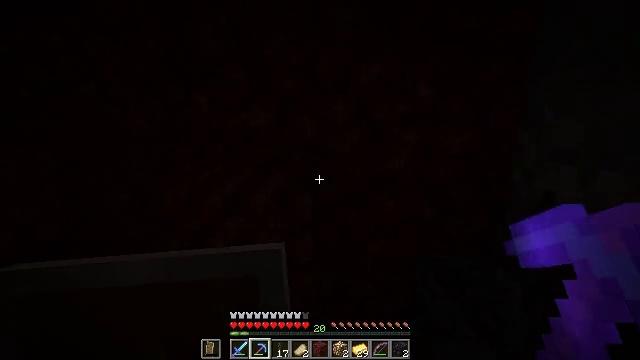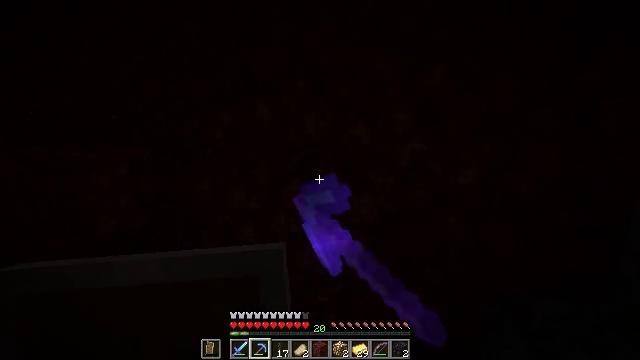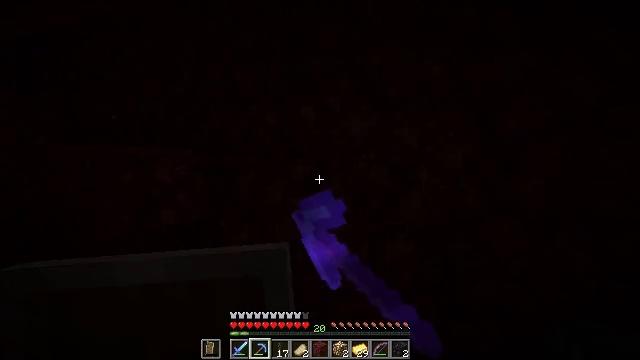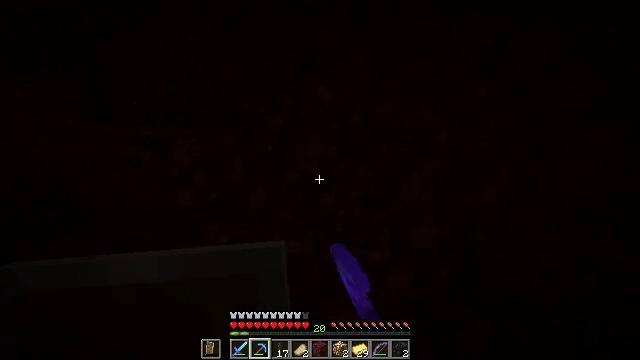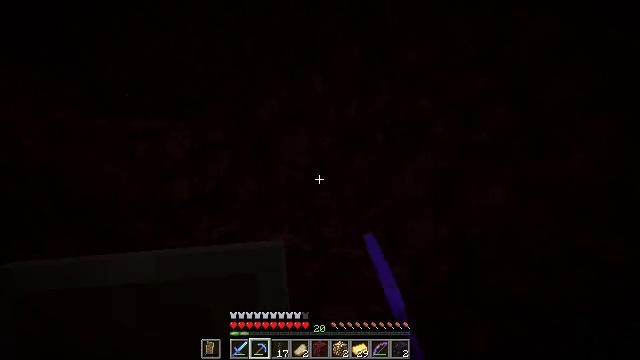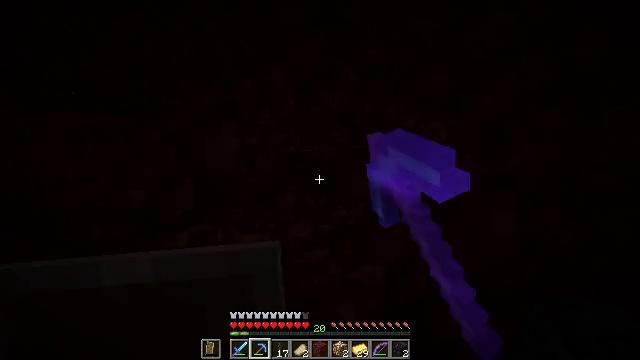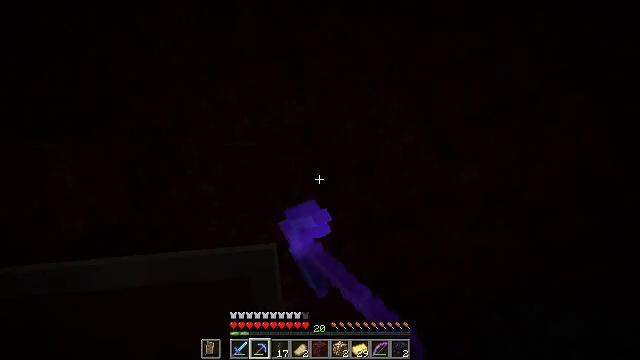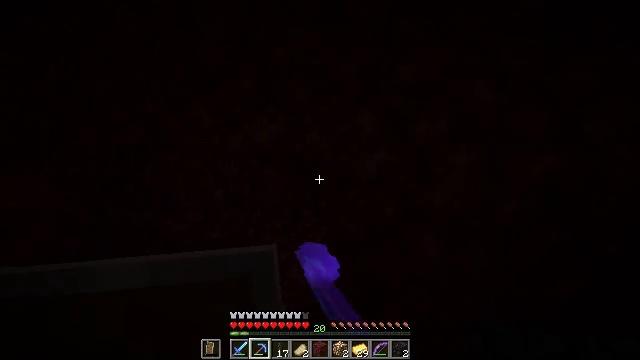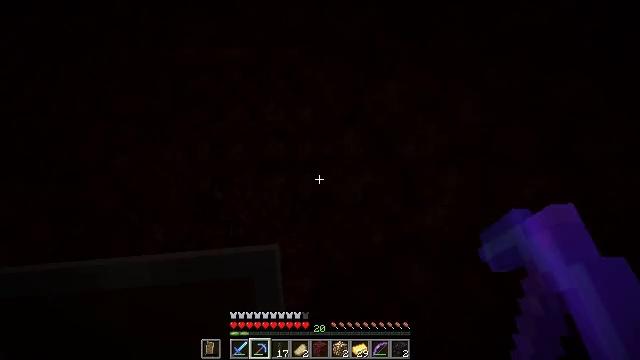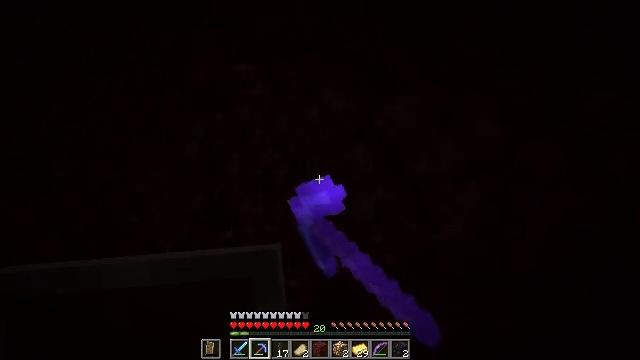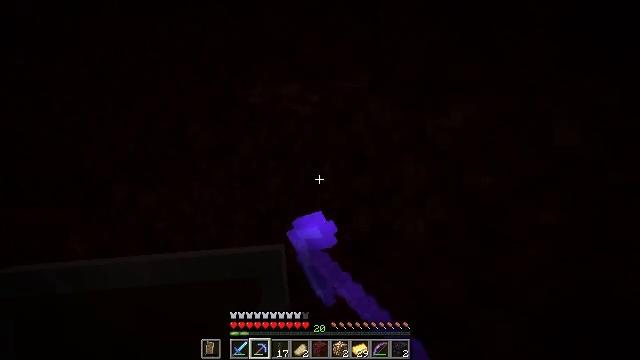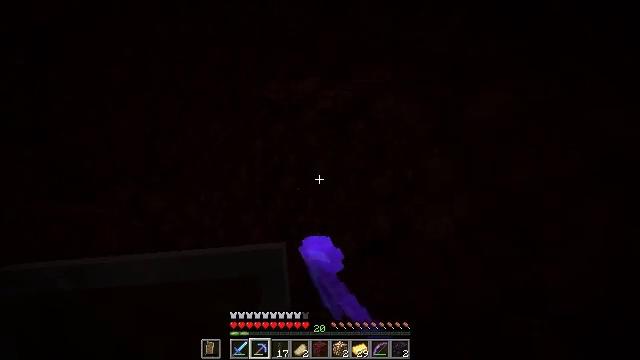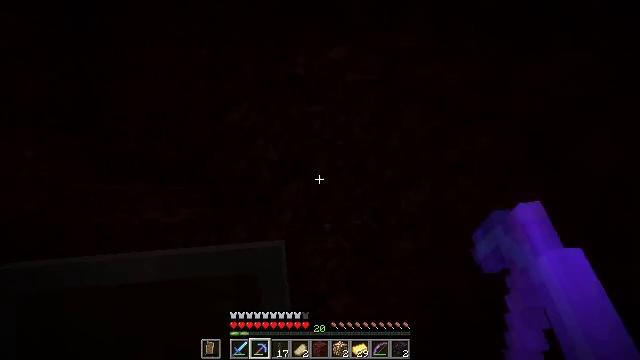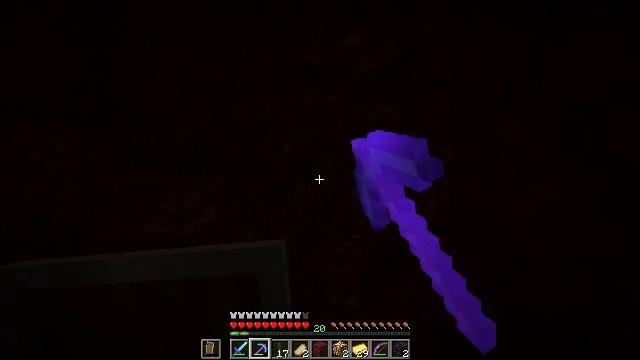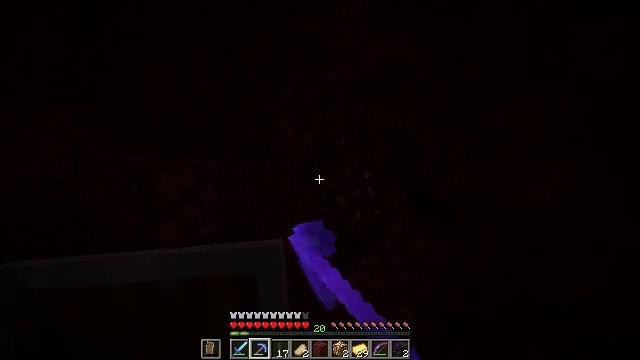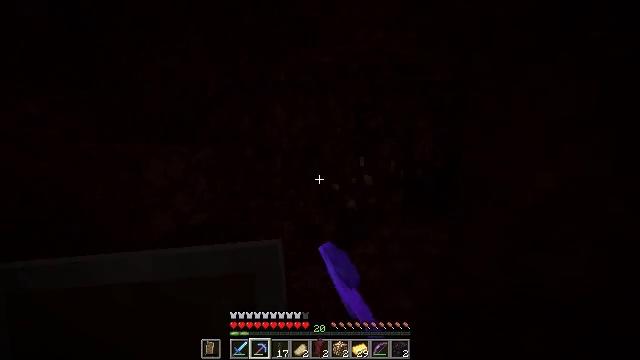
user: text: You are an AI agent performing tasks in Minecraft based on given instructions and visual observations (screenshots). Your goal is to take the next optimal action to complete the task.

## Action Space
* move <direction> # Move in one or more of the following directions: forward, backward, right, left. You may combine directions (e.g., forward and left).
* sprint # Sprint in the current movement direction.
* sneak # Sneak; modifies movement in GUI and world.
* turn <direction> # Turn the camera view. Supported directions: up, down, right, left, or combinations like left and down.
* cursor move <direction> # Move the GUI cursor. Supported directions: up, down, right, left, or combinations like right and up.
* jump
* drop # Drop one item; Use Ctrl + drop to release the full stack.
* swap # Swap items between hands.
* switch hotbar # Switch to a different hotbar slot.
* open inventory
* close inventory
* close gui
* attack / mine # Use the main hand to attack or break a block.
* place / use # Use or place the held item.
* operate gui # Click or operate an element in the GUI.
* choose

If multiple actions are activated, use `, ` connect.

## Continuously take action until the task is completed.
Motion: motion action
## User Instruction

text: Gather netherrack as a building material.
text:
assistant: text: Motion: move forward, sneak, turn left and up, attack / mine
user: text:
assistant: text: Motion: move forward, sneak, turn left, attack / mine
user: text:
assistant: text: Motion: move forward and move right, sneak, turn left and down, attack / mine
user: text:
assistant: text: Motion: move forward and move right, sneak, turn down, attack / mine
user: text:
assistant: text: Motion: move forward and move right, sneak, turn right and down, attack / mine
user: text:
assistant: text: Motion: move forward and move right, sneak, turn right and up, attack / mine
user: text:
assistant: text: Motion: move forward and move right, sneak, turn right and up, attack / mine
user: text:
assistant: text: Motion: move forward, sneak, turn right and up, attack / mine
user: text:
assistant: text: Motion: move forward, sneak, turn left and up, attack / mine
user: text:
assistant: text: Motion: move forward, sneak, turn left and up, attack / mine
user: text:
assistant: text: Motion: move forward, sneak, turn left, attack / mine
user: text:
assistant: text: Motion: move forward, sneak, turn left and down, attack / mine
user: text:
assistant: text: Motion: move forward, sneak, turn left and down, attack / mine
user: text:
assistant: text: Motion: move forward, sneak, turn down, attack / mine
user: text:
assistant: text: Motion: move forward, sneak, turn right and down, attack / mine
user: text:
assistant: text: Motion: move forward, sneak, turn right and down, attack / mine
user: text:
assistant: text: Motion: move forward, sneak, turn right, attack / mine
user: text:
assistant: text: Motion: move forward, sneak, turn right and up, attack / mine
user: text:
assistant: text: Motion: move forward and move left, sneak, turn right and up, attack / mine
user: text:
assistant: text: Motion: move forward and move left, sneak, turn left and up, attack / mine
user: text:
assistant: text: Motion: move forward and move left, sneak, turn left and up, attack / mine
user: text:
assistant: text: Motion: move forward and move left, sneak, turn left and up, attack / mine
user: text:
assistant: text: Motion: move forward and move left, sneak, turn left and up, attack / mine
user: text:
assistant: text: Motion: move forward, sneak, turn left and down, attack / mine
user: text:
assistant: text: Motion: move forward, sneak, turn down, attack / mine
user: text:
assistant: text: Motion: move forward, sneak, turn right and down, attack / mine
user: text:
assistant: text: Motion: move forward and move right, sneak, turn right and down
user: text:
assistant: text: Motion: move forward and move right, sneak, turn right and down
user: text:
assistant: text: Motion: move forward and move right, sneak, turn right and down
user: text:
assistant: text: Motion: move forward and move right, sneak, turn right and down